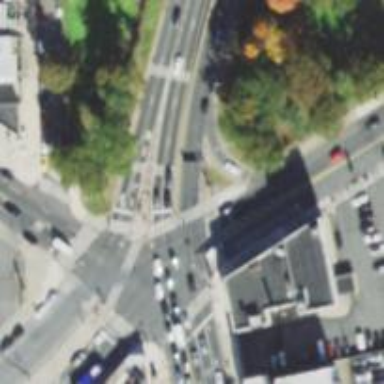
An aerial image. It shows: Footway located on traffic island.